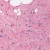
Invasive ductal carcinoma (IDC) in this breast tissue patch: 0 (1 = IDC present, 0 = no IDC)